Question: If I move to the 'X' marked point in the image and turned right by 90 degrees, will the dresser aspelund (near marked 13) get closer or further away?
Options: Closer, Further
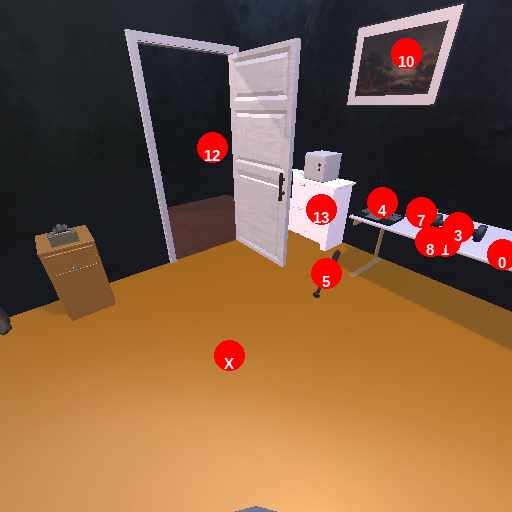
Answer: Closer